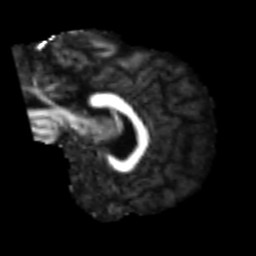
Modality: FA
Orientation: sagittal
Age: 27
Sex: male
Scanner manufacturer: siemens
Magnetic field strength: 3 T
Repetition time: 2.3 s
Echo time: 0.085 s